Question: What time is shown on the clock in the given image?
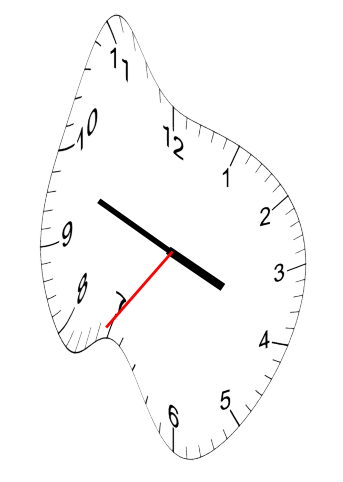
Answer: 03:48:36